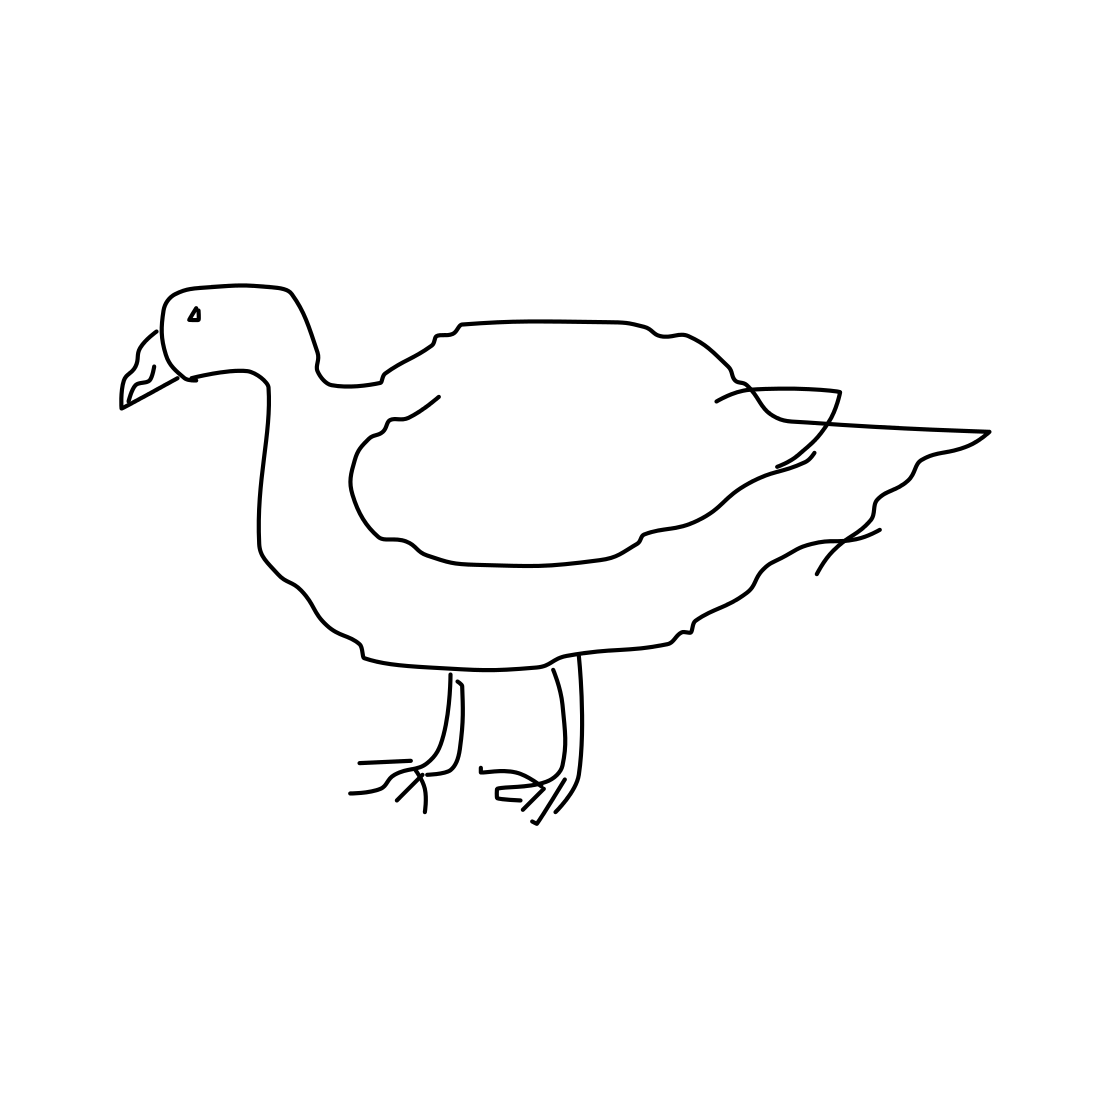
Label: seagull